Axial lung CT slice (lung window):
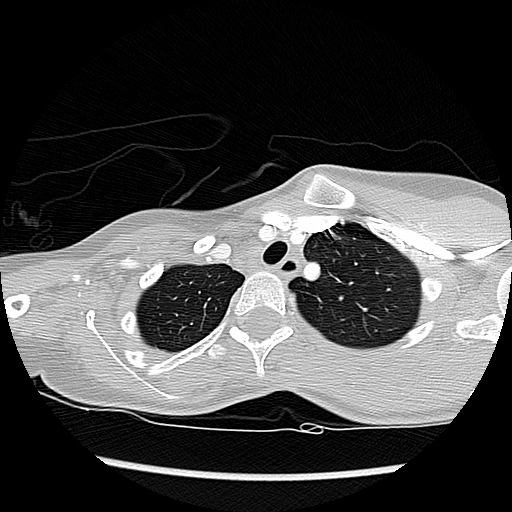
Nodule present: no